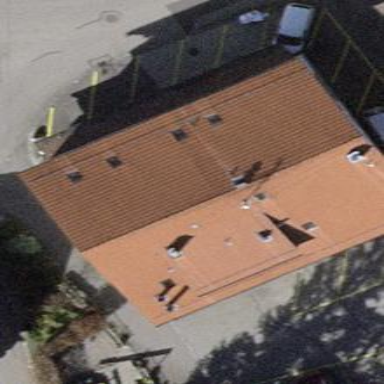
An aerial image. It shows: Retail building with gabled roof.